Question: I'm facing a problem of what to use to handle this question, I just need some suggestion like using what approach to do it, or others.
My question is like this: below here is the process flow of my question:
I may need to read the text file, inside the text file will contain the task, like task 1, 2,4,7. Based on all these task numbers, I'll need to get the correct script that is placed in another folder, then start the process.
It will be processed one by one, until all the task in the text file have been processed.
I just need some suggestion on how can I run the script after I read the text file, the script actually need to be manually copy into the console, I need to make it more automated, this is the point.
Any suggestion for me? Or any idea on it? thanks for your answer.

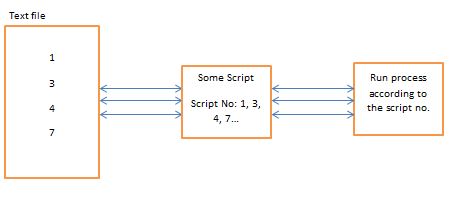
Answer: I assume you have to process only one file at a time.
Can make a timer if need to do it repetitively.
Open text file in a class. In another class have a thread pool executor to do the tasks (if tasks must be done sequentially then do not use a thread pool, instead do it in the method call) a good design would be to have this as a parameter to the main program.
can use ProcessBuilder class to run the process as it sounds external to the JVM See <URL> for how to use.